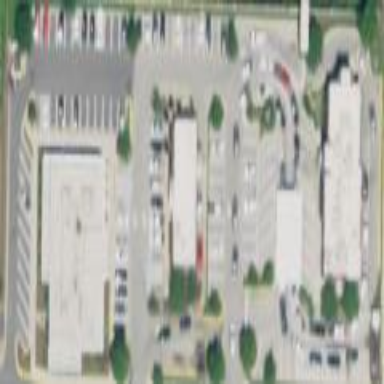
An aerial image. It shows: Parking available on the street side.